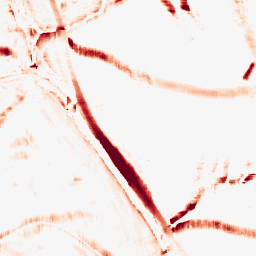
Category: morphological
Decomposition family: morphological_square
Decomposition parameters: operation: opening
size: 15
Upsampling method: sinc_blackman
Upsampling parameters: scale: 4
kernel_size: 16
Upsampling scale: 4